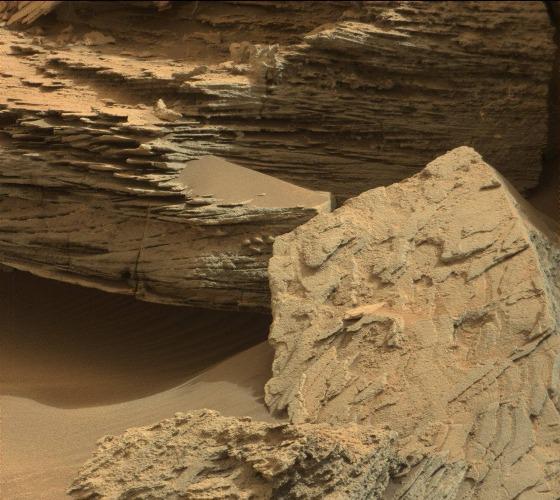
Terrain classes present: Bedrock, Gravel / Sand / Soil, Rock, Shadow